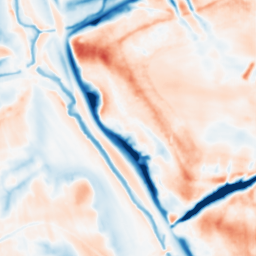
Category: multiscale
Decomposition family: dog
Decomposition parameters: sigma_low: 1
sigma_high: 10
Upsampling method: fft_zeropad
Upsampling parameters: scale: 4
Upsampling scale: 4